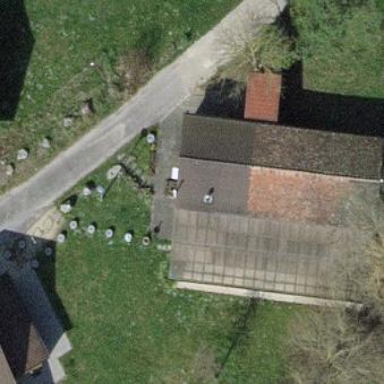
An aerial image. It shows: Gabled roof cabin.